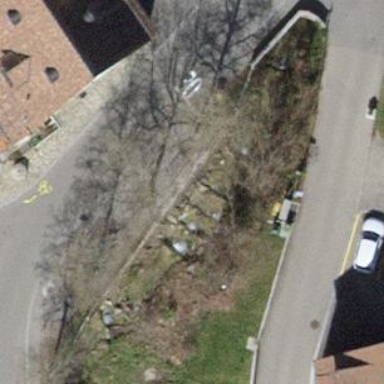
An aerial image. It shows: Bench for seating.